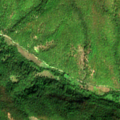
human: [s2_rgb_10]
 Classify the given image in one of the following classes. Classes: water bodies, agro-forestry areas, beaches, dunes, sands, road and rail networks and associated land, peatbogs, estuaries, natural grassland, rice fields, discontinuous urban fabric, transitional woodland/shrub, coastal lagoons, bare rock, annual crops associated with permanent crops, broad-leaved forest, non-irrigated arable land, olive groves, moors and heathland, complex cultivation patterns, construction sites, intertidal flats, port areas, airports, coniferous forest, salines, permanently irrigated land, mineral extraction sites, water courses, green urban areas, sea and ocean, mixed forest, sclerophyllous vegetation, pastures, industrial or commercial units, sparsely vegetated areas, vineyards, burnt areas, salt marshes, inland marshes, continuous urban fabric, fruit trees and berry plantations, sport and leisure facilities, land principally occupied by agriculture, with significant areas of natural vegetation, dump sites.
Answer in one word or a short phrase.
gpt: land principally occupied by agriculture, with significant areas of natural vegetation, broad-leaved forest